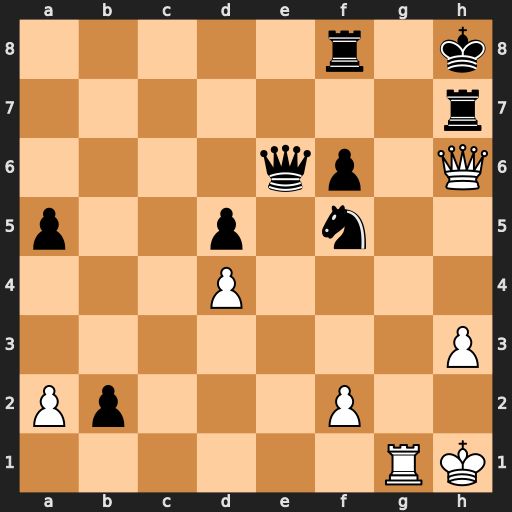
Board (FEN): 5r1k/7r/4qp1Q/p2p1n2/3P4/7P/Pp3P2/6RK
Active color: w
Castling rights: -
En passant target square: -
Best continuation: Qxf8+ Qg8 Rxg8#